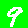
Digit: 9